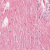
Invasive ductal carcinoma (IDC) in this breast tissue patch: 0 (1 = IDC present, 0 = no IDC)